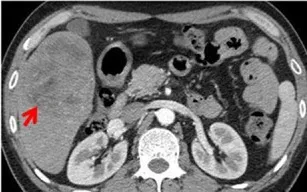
Case 2: A 42-year-old man had abdominal pain in the right upper quadrant since 1 month. (A) A round mass in the S5 segment of the liver was observed. CT scan in the arterial phase showed uneven, mild to moderate enhancement (red arrow).
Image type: radiology (ct)